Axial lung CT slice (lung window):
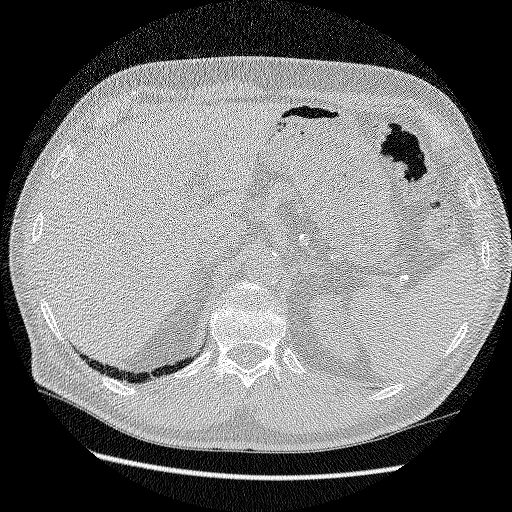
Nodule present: no